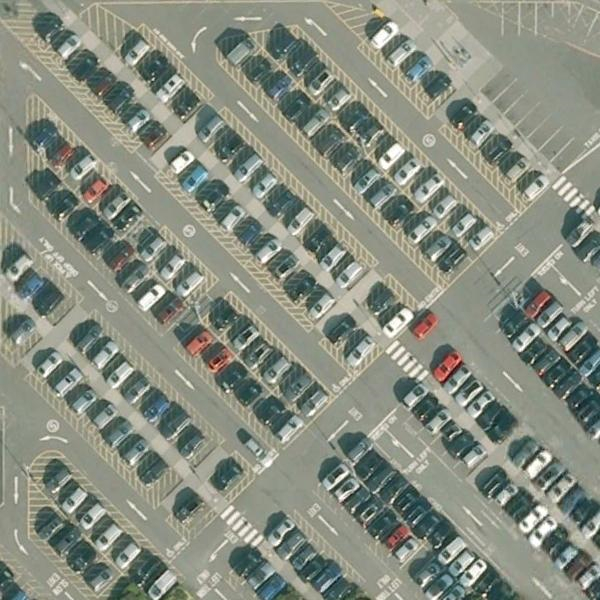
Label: Parking